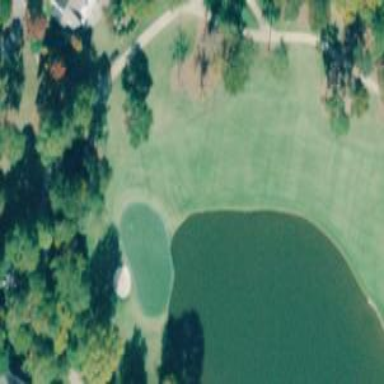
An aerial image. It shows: Golf hole.